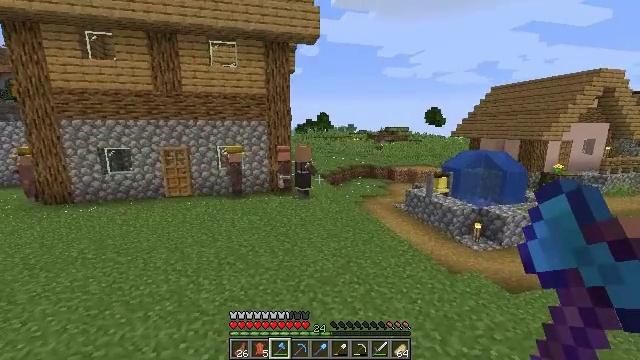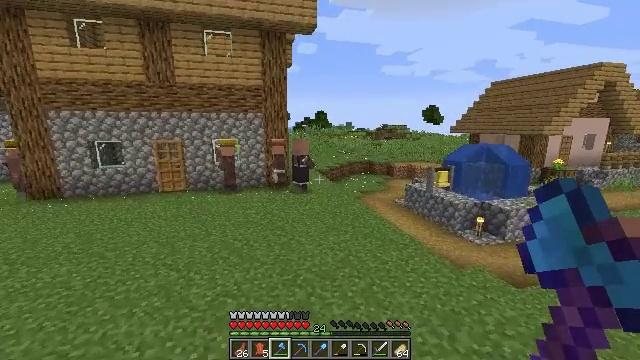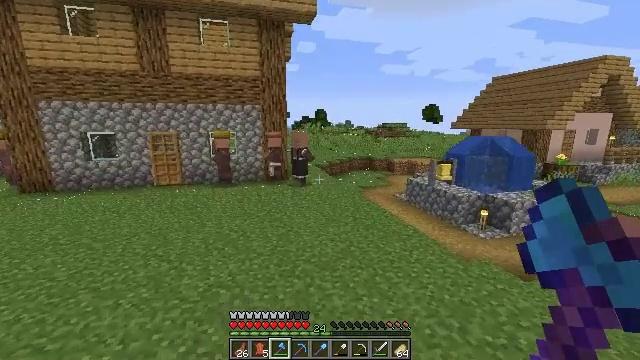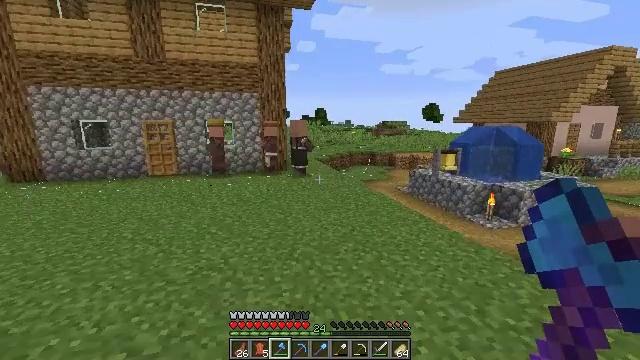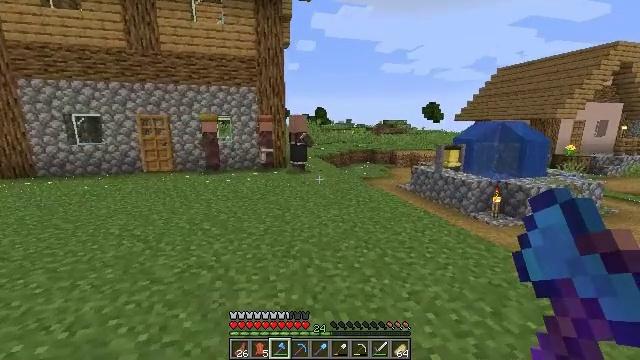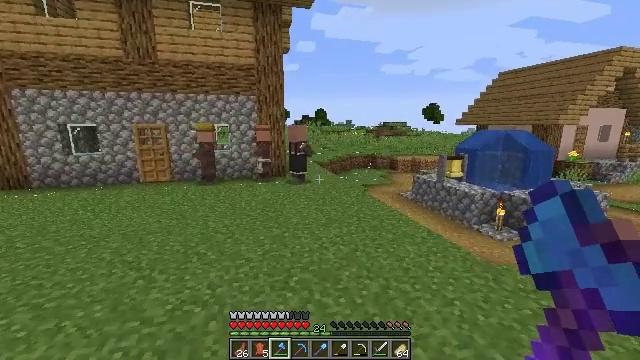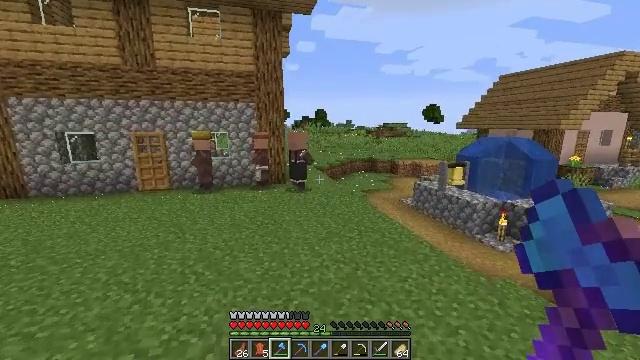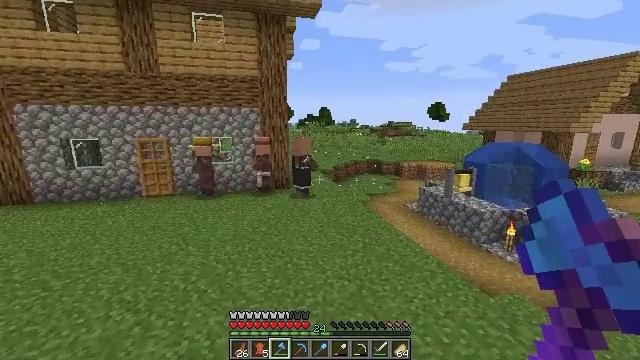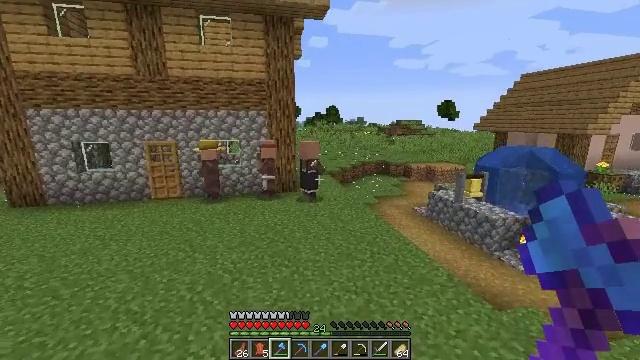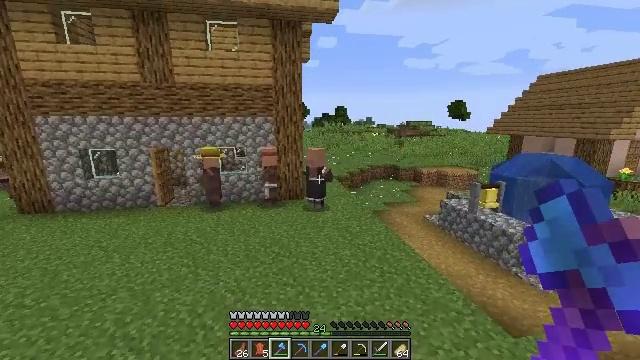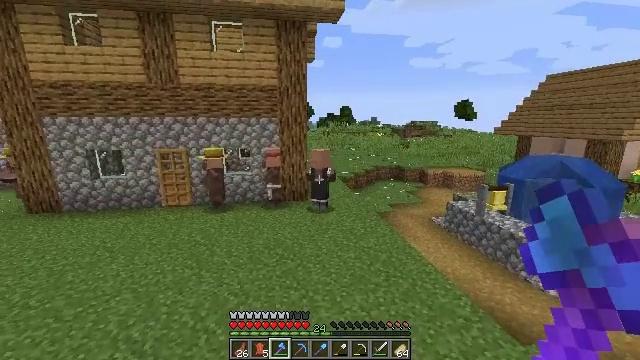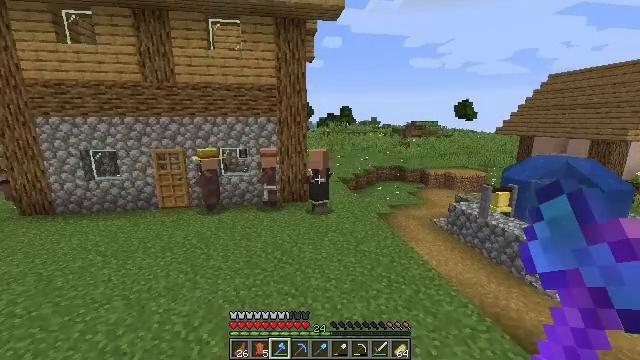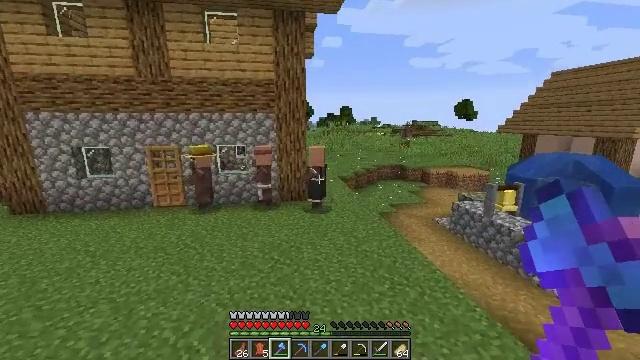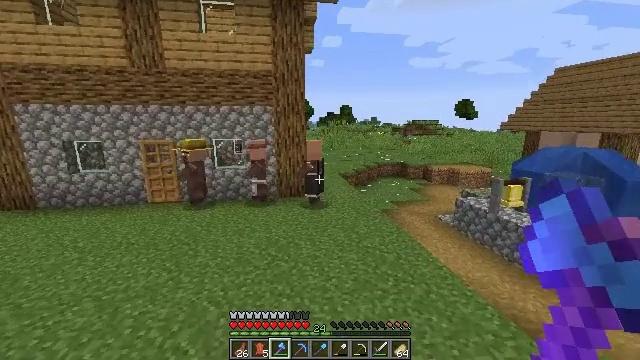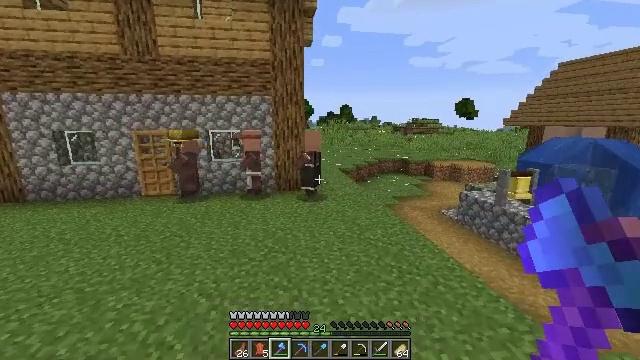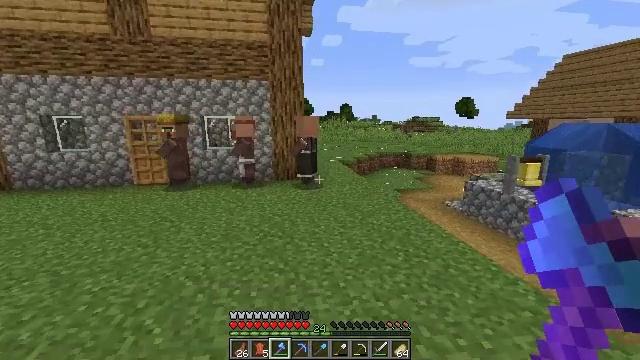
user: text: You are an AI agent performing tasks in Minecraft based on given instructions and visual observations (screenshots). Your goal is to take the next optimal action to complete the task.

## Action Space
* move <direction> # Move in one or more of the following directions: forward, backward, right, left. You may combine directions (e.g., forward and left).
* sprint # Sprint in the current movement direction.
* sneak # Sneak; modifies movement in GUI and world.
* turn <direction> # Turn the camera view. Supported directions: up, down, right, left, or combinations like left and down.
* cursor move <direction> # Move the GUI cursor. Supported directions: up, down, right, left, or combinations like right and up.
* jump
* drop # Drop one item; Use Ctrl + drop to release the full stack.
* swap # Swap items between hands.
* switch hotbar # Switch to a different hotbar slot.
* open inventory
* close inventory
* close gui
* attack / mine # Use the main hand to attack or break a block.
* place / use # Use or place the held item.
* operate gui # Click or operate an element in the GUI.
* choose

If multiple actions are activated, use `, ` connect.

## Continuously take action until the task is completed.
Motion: motion action
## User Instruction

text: Craft a brick.
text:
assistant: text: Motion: move forward, jump
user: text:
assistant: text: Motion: move forward, jump
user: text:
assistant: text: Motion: move forward, jump
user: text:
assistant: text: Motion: move forward, jump
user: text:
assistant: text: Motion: move forward, sprint, jump
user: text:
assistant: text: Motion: move forward, sprint, jump
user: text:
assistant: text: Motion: move forward, sprint, jump
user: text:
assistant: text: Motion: move forward, sprint, turn left, jump
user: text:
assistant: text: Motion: move forward, sprint, turn left, jump
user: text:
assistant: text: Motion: move forward, turn left, jump
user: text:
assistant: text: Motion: move forward, jump
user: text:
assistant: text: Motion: move forward
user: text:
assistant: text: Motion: move forward
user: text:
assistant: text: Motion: move forward
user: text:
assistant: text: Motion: move forward, sprint
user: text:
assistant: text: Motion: move forward, sprint
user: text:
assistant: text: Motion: move forward, sprint
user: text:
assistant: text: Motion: move forward, sprint
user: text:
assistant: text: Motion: move forward
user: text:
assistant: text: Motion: move forward, turn up
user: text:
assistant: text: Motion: move forward, turn up
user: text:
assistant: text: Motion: move forward
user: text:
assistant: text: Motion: move forward, sprint, turn left
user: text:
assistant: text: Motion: move forward, sprint, turn left
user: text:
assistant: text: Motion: move forward, sprint, turn left
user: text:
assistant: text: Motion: move forward, sprint, turn left
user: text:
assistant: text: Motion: move forward, turn left
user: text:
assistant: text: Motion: move forward, sprint, turn left
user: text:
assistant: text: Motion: move forward, sprint, turn left
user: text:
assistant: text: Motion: move forward, sprint, turn left